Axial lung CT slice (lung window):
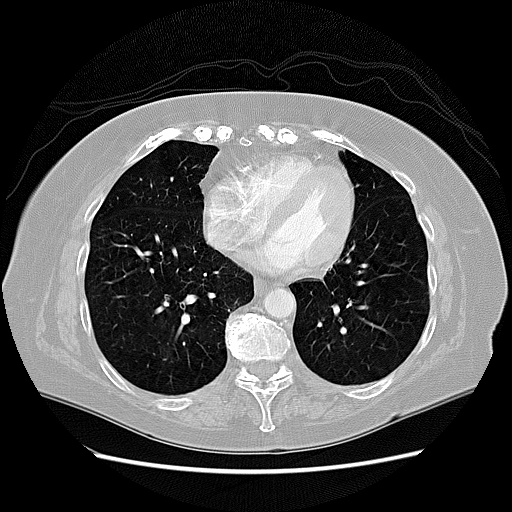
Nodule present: no